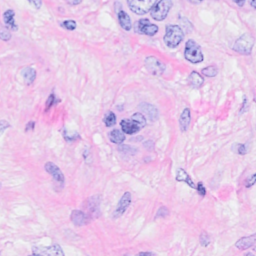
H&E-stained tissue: Breast